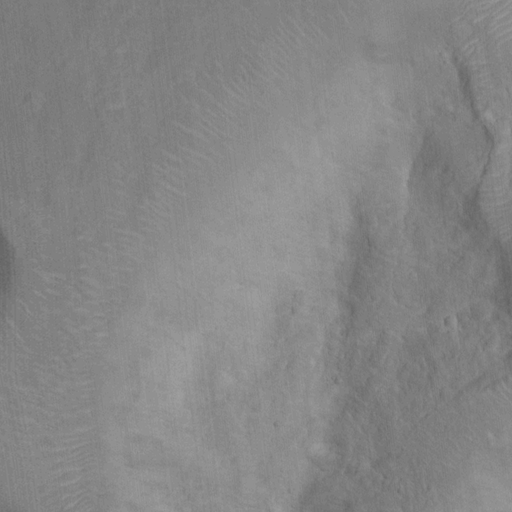
Classes present: Background, Cone